Question: I am streaming raw UDP packets (rf data) from GNU Radio to Octave (or any other program). The data consists of 390625 4 byte floats per second. This is <PHONE> bytes per second. When GNU Radio streams UDP, there is no header or sequence number in the UDP data, it's just raw floats. Because this is localhost to localhost, I am able to use a very large MTU.
Attached is a screenshot of Wireshark after right clicking and doing "Follow UDP Stream". There is a "blank" part of the Hex Dump at 0x6F38C8. I don't understand what this means? (I know that UDP does not provide reliable delivery and packets can be dropped and arrive out of order at any moment). Any help would be great!

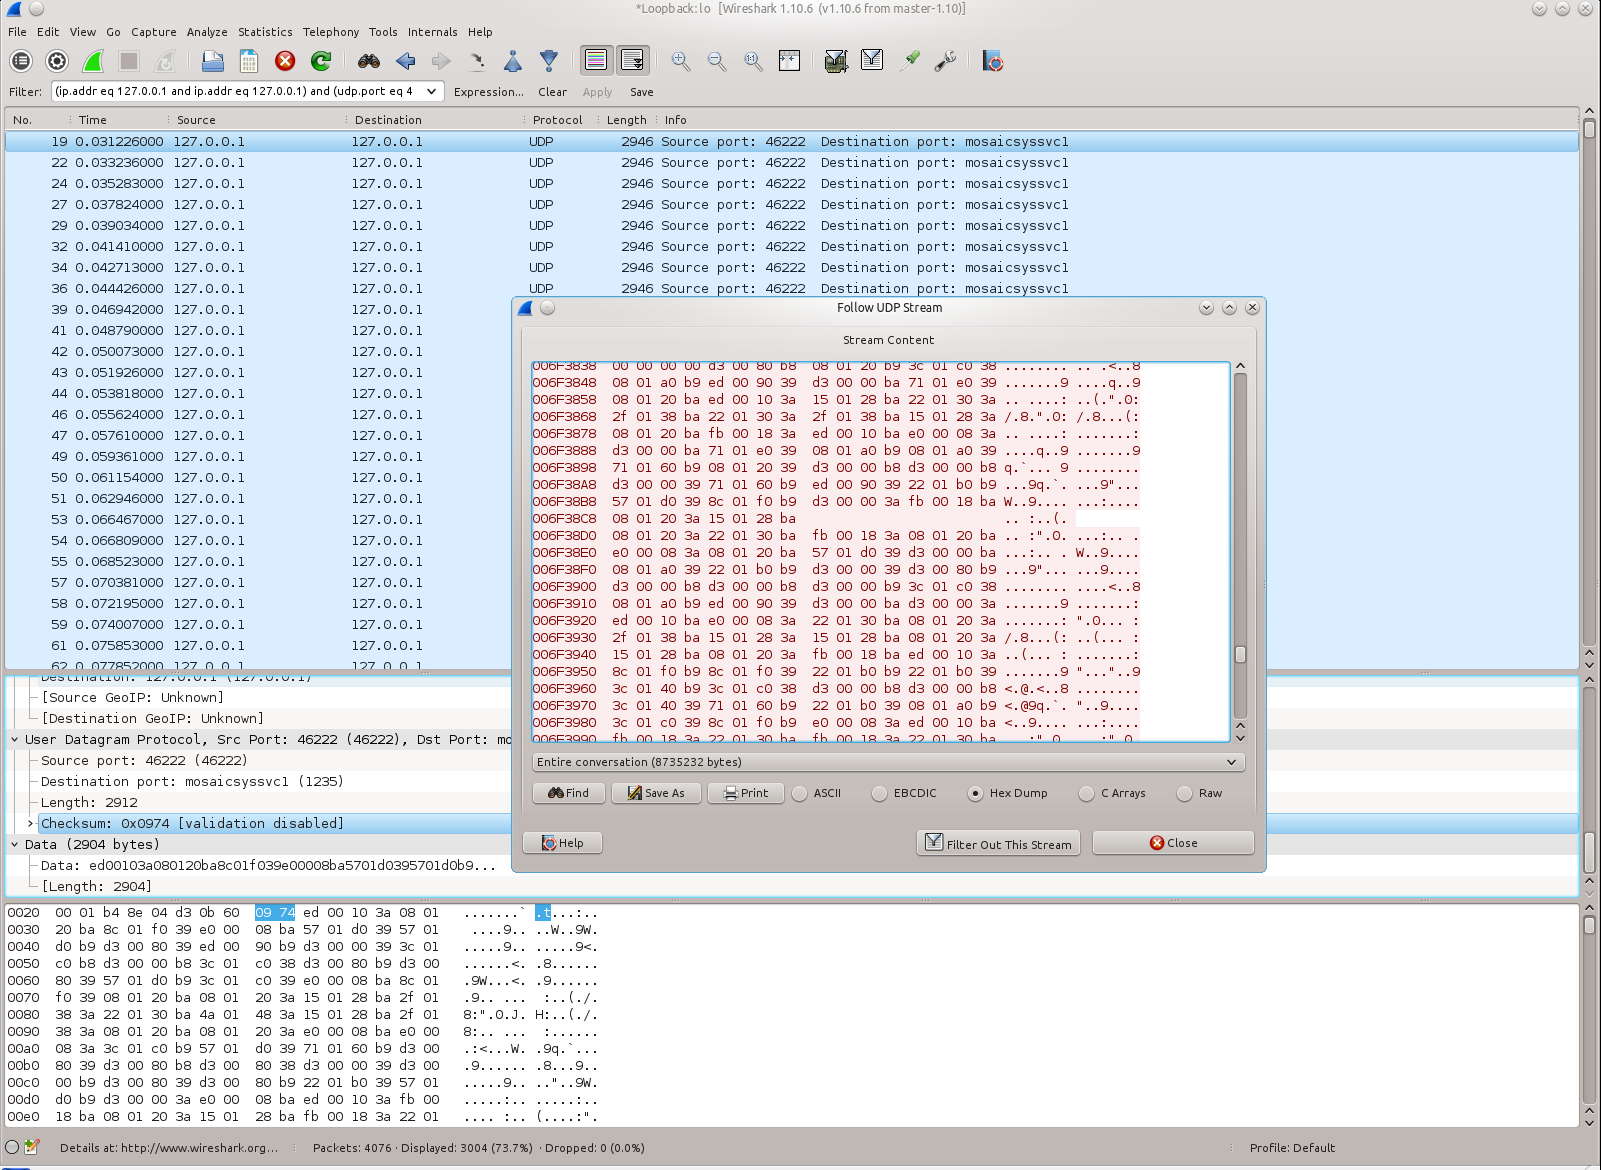
Answer: The blank part is simply used as a barrier to differentiate between 2 packets, solely for your convenience.
- If you track down that exact data in the normal window you'll notice that the data before the blank part belongs to a certain UDP packet and that the data after the blank part belongs to the subsequent UDP packet.- The HEX numbers on the left specify the offset of the first byte of the line from the beginning of the stream in that direction (i.e. in the half blank line, the byte '0x08' has '0x6F38C8' bytes sent before it in that direction). Since the half blank line has just '8' bytes, the offset of the next line is '0x6F38C8 + 0x8 = 0x6F38D0'. This is another indicator that the blank part isn't used as a filler for certain data that couldn't be represented due to some obscure reason.- Note that it would be impossible for to know whether data is lost and represent it to you in any manner, since is unreliable (that is, unless the underlying protocol maintains certain counters by itself, and is parsed by ).